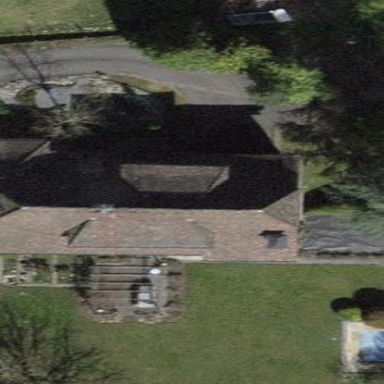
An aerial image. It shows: Building with tiled roof.